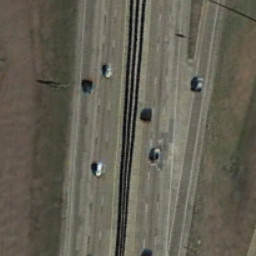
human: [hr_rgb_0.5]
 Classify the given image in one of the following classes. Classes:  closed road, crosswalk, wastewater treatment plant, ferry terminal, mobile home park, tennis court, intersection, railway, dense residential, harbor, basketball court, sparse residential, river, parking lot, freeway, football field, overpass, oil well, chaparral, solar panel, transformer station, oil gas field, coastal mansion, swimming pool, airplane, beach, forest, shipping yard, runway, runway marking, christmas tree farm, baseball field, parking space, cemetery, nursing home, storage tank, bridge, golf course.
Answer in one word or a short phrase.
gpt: freeway